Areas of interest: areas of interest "Olympic Park Central Area P4 Parking Lot"
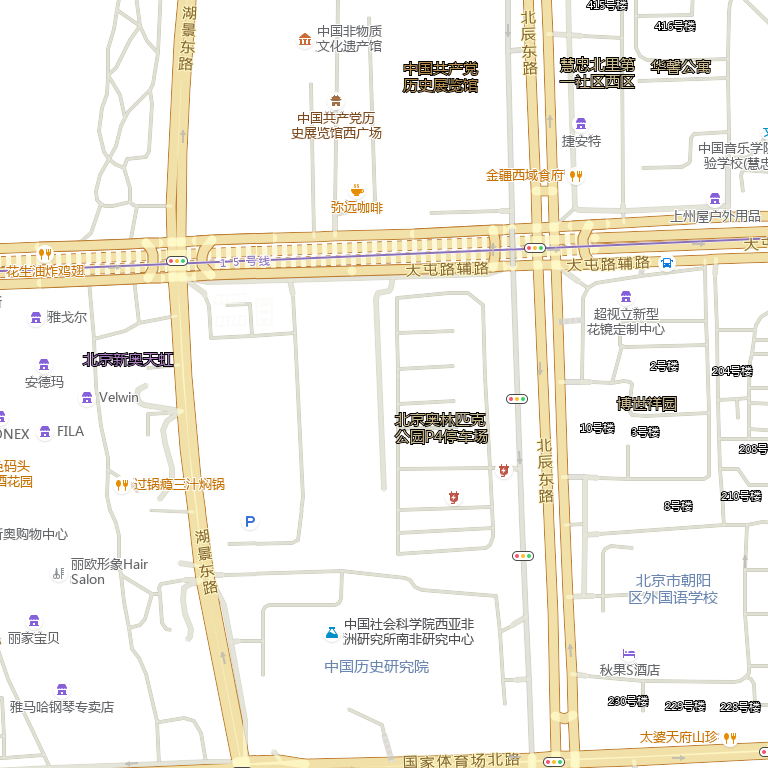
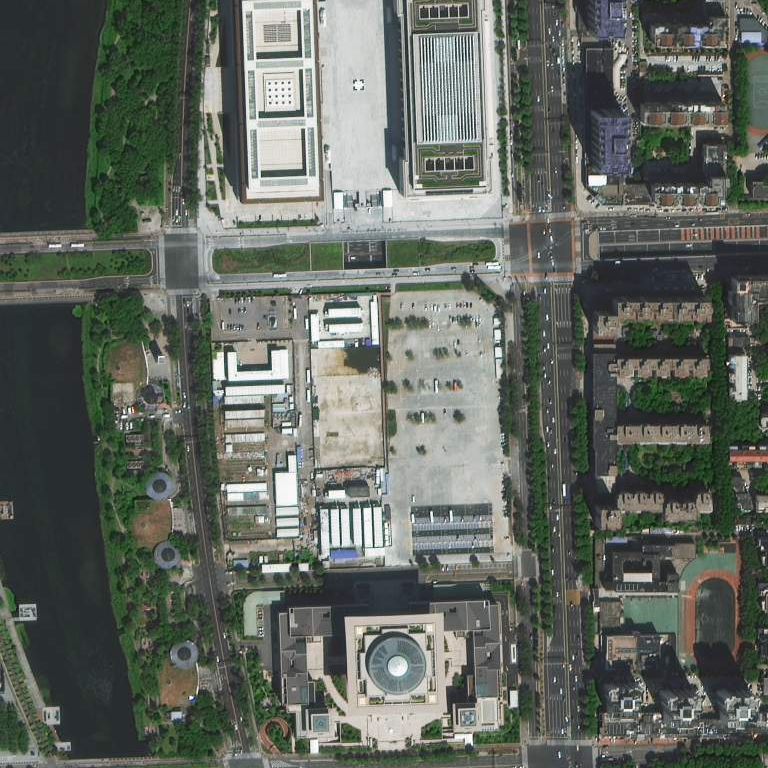